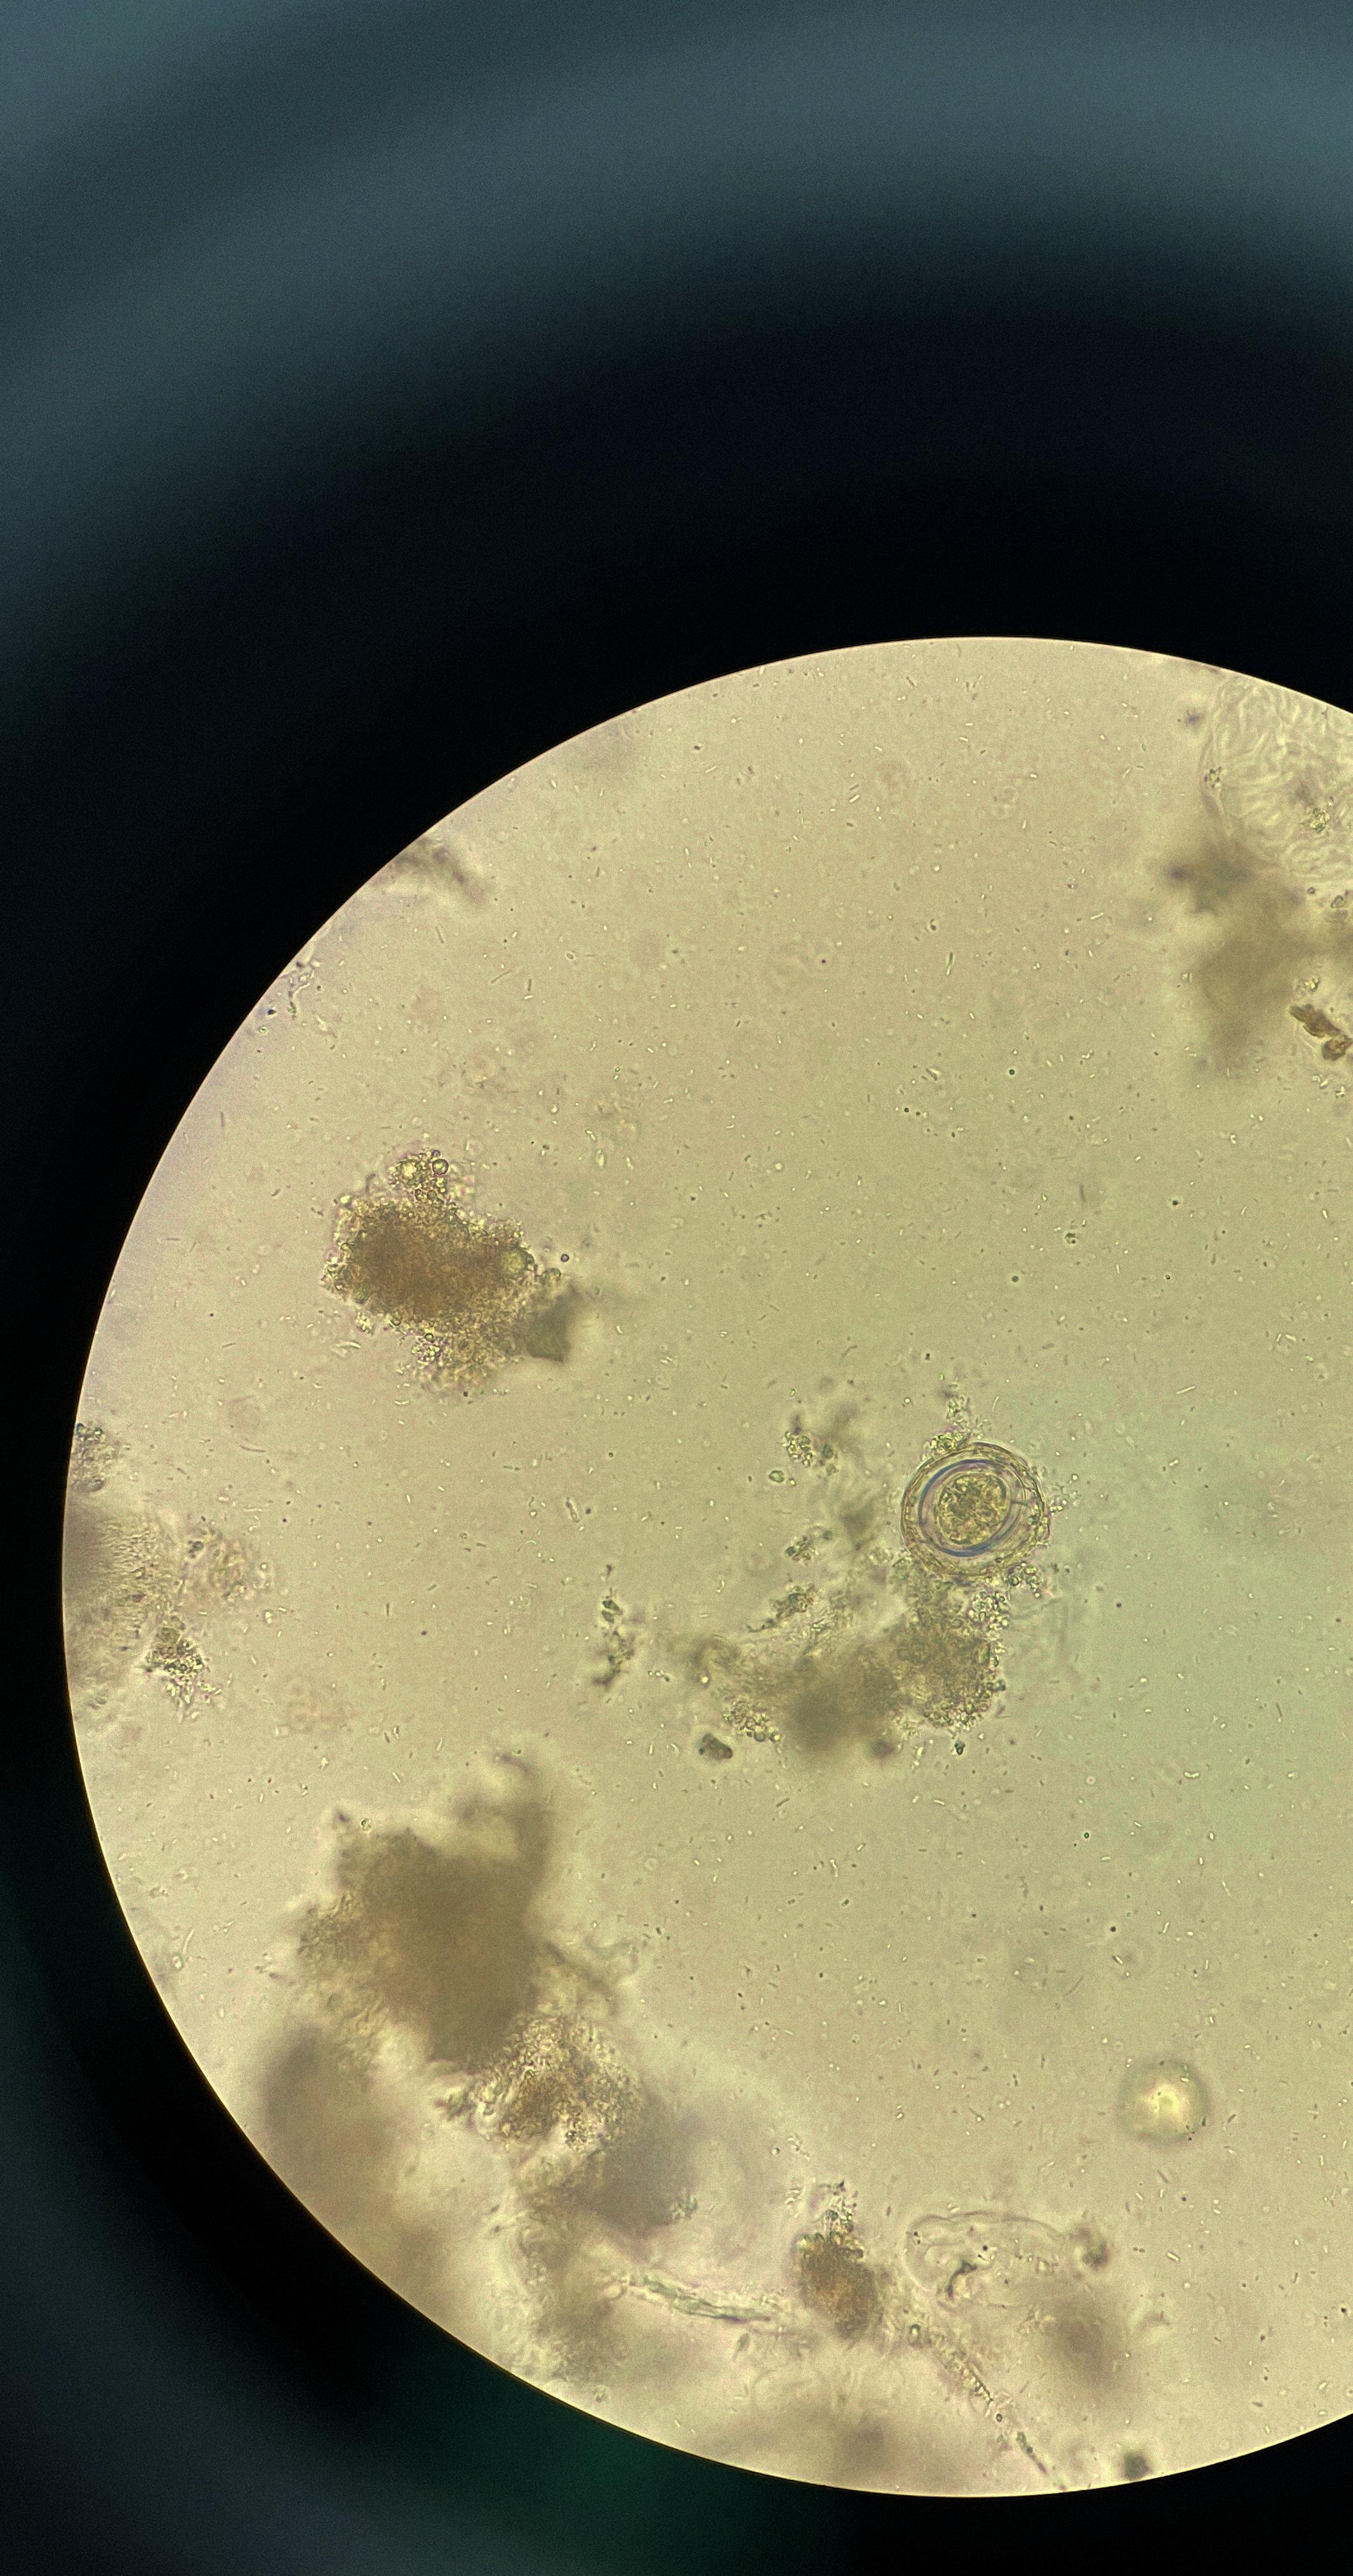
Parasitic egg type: Hymenolepis nana